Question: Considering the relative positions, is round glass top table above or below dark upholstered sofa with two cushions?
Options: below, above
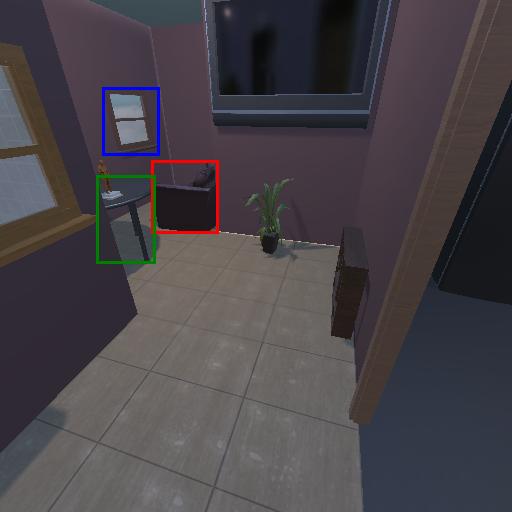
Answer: below